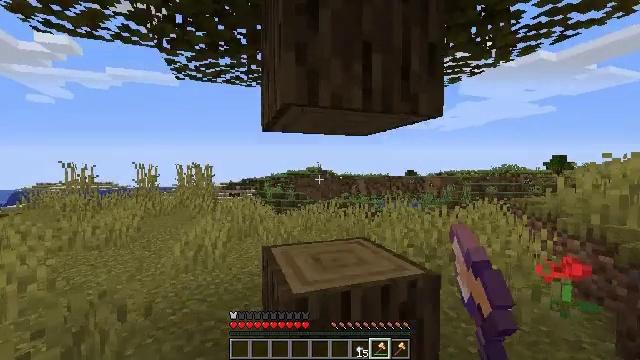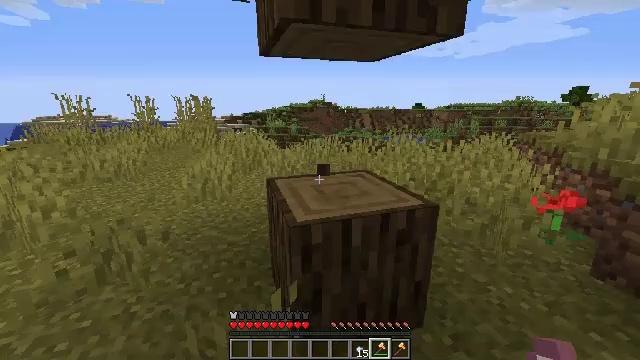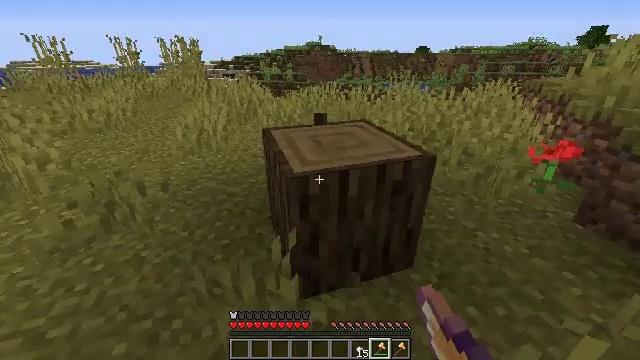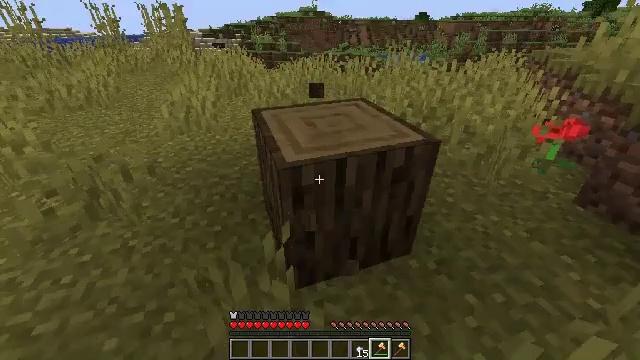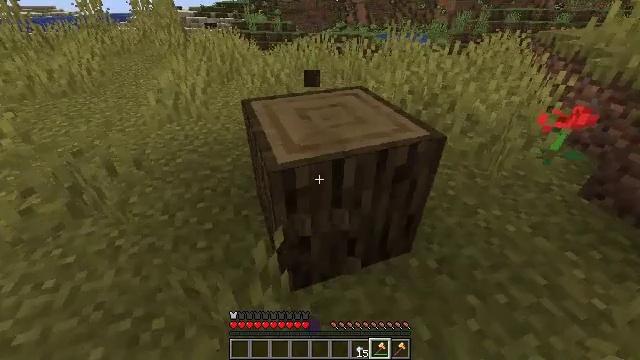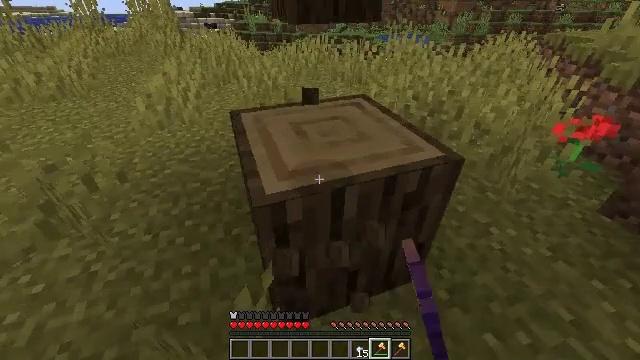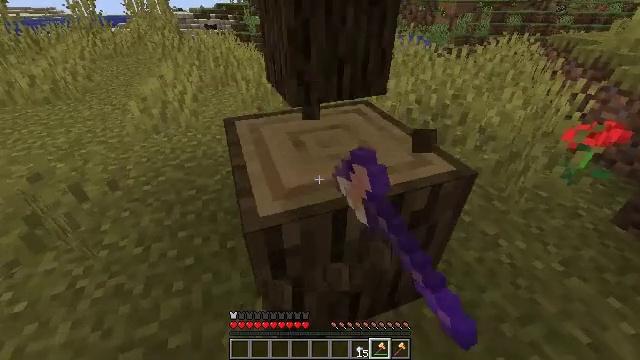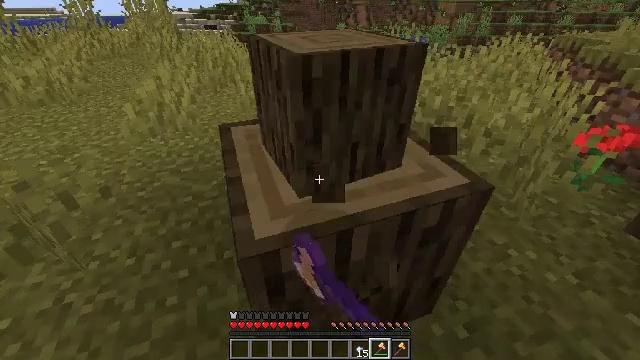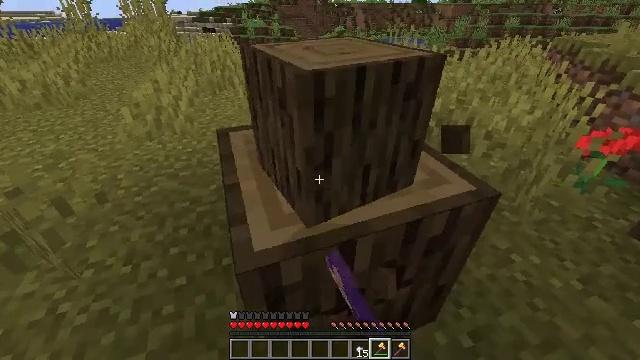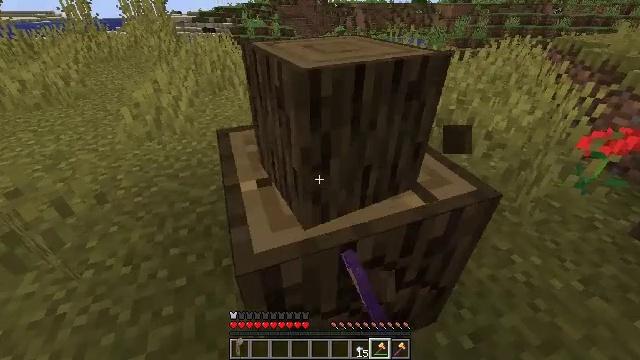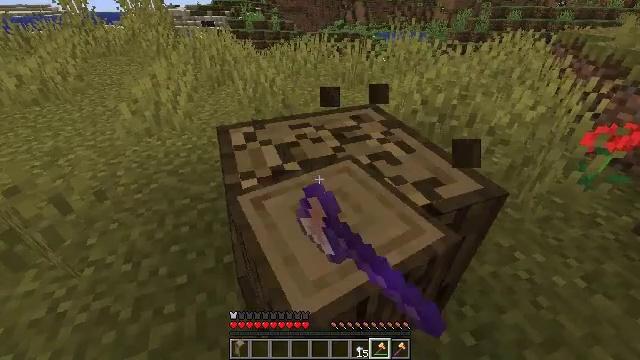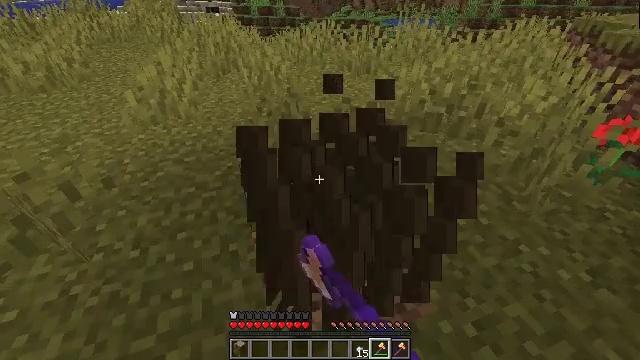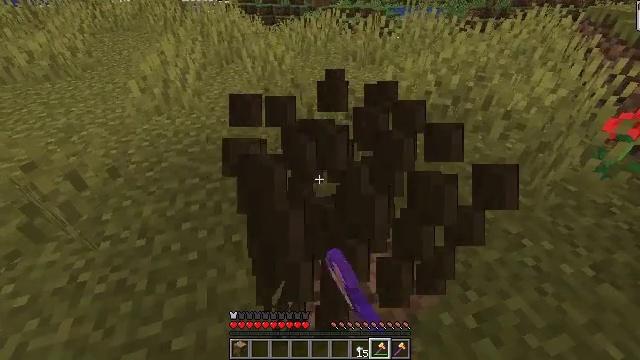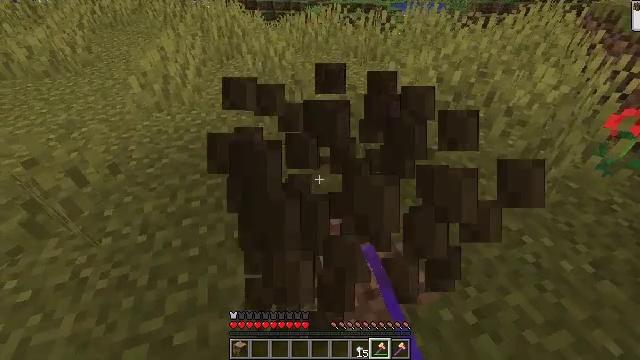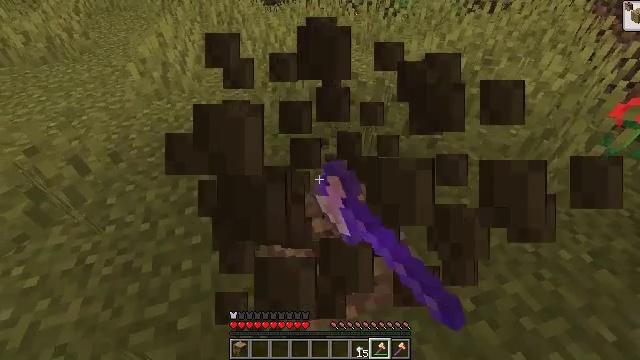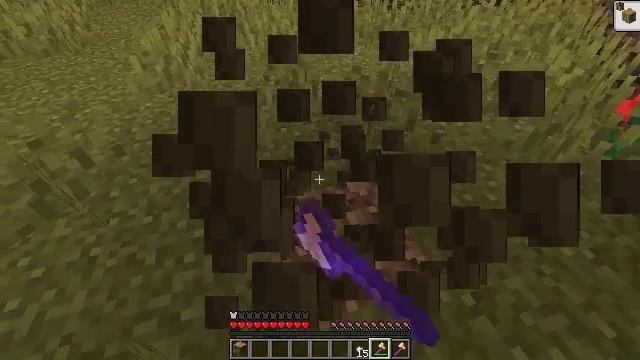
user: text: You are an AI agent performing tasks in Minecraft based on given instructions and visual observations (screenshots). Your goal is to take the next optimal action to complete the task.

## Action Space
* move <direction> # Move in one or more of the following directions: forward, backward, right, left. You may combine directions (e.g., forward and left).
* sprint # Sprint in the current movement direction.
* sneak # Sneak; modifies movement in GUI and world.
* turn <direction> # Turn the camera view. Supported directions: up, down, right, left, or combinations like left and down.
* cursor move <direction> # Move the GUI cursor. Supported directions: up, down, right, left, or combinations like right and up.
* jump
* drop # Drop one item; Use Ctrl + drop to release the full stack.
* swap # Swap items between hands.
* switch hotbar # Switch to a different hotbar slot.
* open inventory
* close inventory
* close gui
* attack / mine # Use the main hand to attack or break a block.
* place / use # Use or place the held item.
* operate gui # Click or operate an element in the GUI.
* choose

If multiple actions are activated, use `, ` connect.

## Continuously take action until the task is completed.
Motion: motion action
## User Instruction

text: Mine the oak log.
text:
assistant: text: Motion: turn down, attack / mine
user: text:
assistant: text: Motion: move forward, turn down, attack / mine
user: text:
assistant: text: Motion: move forward, turn right and down, attack / mine
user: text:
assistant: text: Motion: move forward, turn down, attack / mine
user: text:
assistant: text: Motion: move forward, attack / mine
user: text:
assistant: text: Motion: attack / mine
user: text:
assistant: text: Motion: attack / mine
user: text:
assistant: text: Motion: attack / mine
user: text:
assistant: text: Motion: attack / mine
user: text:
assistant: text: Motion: turn down, attack / mine
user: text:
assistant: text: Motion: turn left and down, attack / mine
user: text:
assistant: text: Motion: turn down, attack / mine
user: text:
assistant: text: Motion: attack / mine
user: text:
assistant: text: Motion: turn down, attack / mine
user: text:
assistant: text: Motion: turn down, attack / mine
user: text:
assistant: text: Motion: attack / mine
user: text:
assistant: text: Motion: move forward, turn right and up, attack / mine
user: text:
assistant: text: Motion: move forward, turn left and up, attack / mine
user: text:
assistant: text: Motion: move forward, turn up, attack / mine
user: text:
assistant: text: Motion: turn up, attack / mine
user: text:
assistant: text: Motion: turn up, attack / mine
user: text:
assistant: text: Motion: attack / mine
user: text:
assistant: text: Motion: turn up, attack / mine
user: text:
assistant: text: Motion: turn up, attack / mine
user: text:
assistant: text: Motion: turn up, attack / mine
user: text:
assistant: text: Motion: turn up, attack / mine
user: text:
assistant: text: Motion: turn up, attack / mine
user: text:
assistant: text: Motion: turn up, attack / mine
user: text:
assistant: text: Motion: turn up, attack / mine
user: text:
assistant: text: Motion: turn up, attack / mine